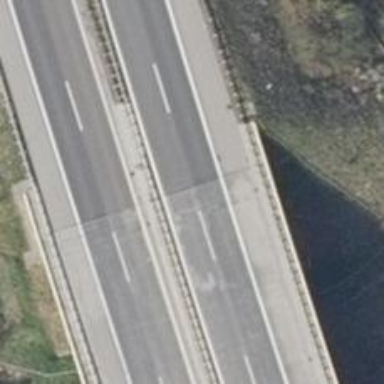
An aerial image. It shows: Asphalt bridge on motorway.